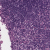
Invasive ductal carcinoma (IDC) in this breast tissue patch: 0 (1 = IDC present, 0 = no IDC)